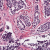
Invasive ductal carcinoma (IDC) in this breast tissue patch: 1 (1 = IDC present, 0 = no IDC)